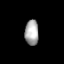
Tissue: lung
Cell type: Epithelial cells
Senescence score: 0.06071
Nuclear area (px): 342
Mean DAPI intensity: 168.129